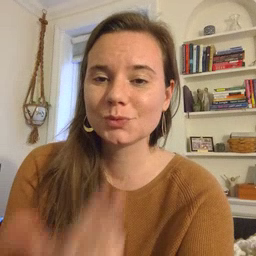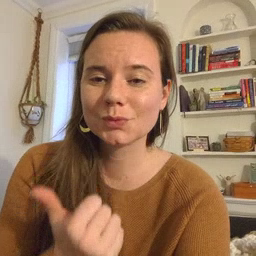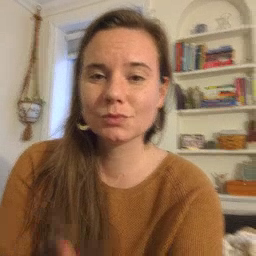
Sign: cute